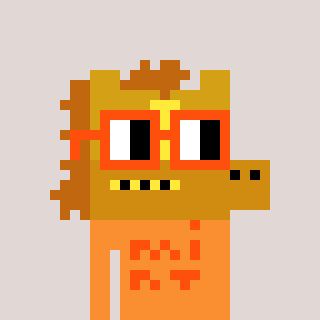
a pixel art character with square orange glasses, a yellow horse-shaped head and a orange-colored body on a warm background